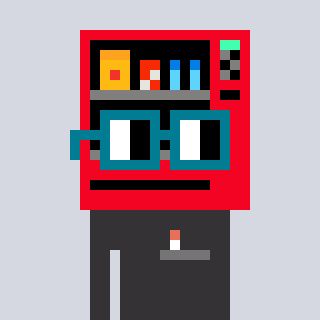
a pixel art character with square dark green glasses, a vending machine-shaped head and a grayscale-colored body on a cool background